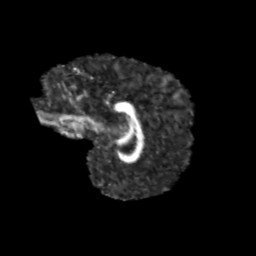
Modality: FA
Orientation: sagittal
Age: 12
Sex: female
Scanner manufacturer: siemens
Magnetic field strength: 3 T
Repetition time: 3.8 s
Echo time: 0.07 s